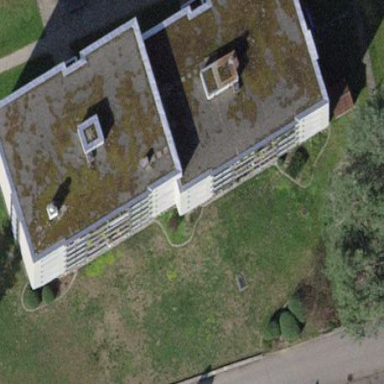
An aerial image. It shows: Black tar paper roof of apartment building with flat shape.